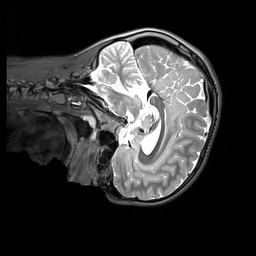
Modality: T2w
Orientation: sagittal
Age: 11
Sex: male
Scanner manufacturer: siemens
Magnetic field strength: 3 T
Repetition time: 3.2 s
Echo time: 0.408 s